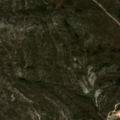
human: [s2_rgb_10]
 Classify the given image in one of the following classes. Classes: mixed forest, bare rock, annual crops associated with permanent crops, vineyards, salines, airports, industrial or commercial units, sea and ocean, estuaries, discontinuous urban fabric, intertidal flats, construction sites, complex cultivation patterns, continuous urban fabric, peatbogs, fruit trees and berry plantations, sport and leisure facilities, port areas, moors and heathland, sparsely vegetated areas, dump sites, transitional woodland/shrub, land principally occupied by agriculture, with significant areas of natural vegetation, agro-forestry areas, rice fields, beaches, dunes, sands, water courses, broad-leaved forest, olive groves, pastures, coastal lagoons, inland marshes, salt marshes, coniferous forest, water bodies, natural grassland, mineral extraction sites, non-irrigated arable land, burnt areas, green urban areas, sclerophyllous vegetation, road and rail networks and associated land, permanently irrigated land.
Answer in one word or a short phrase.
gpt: sclerophyllous vegetation